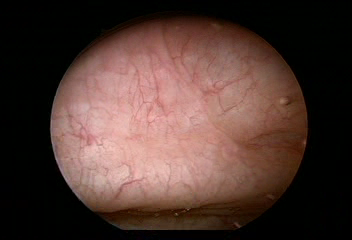
Modality: WLC
Class: Normal mucosa
Bladder cancer association: No